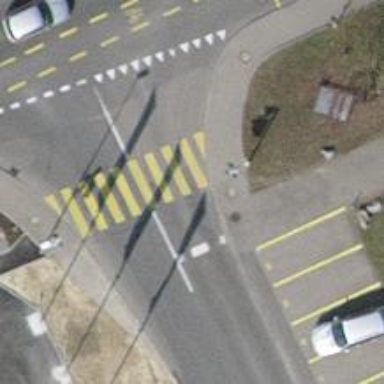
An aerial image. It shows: Road crossing with traffic signals and zebra markings.